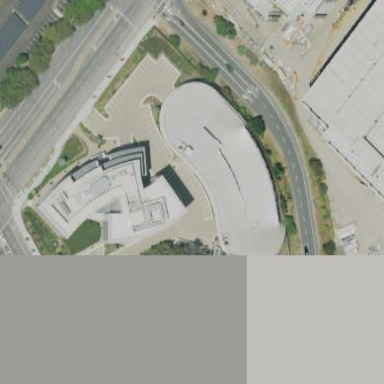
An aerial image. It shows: Commercial building.